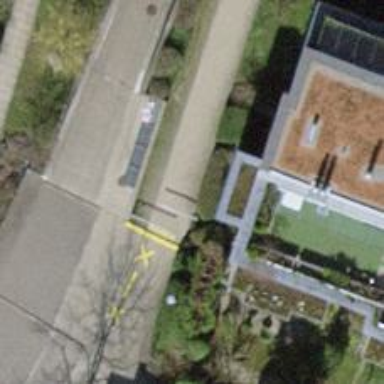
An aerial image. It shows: Swing gate.